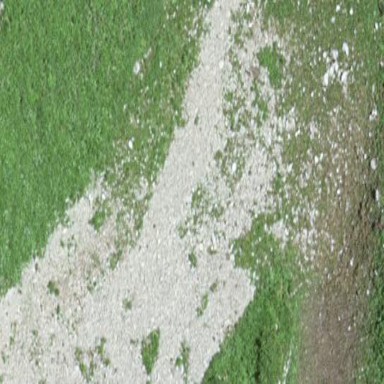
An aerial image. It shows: Natural scree.